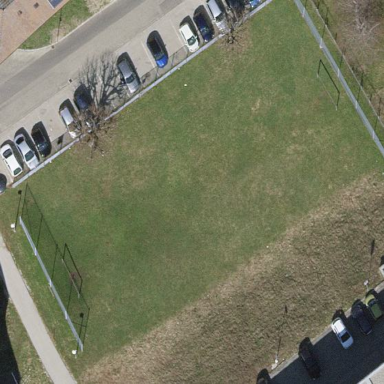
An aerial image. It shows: Soccer pitch for outdoor sports and leisure activities.